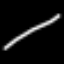
Label: line